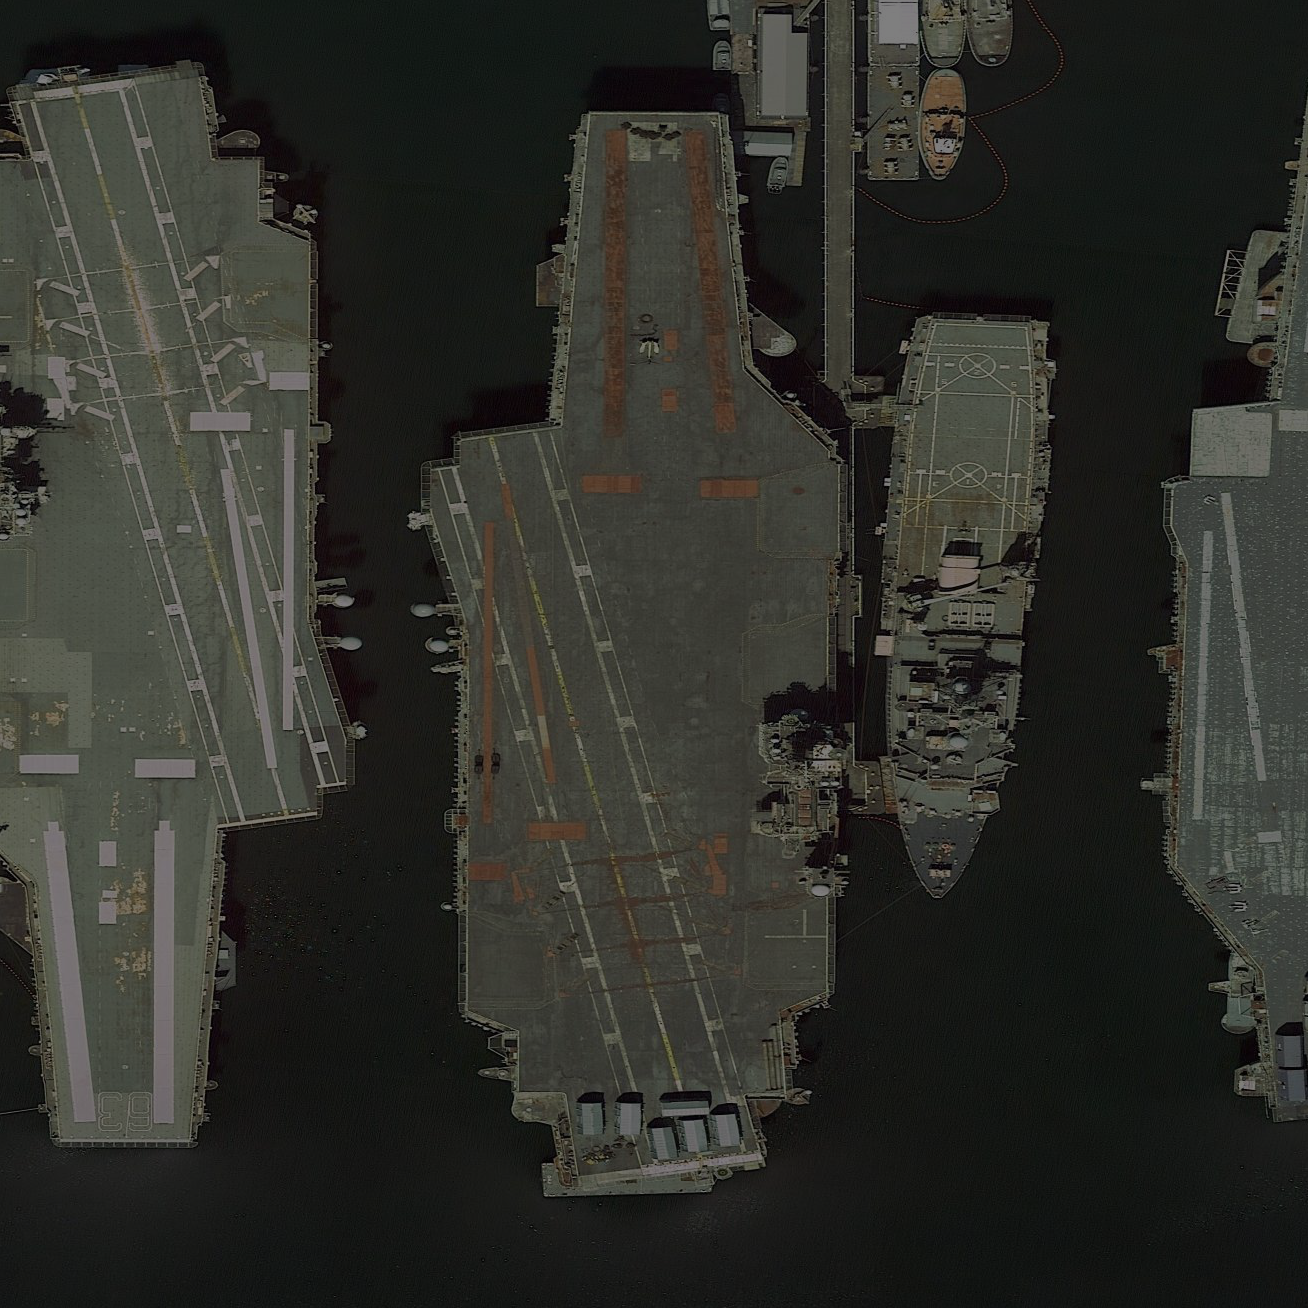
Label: aircraft_carrier